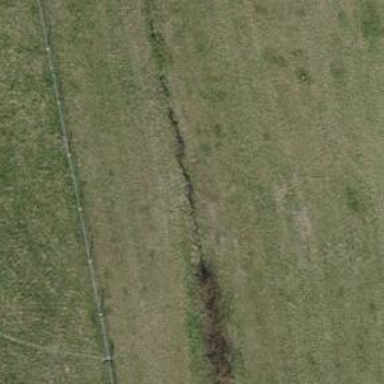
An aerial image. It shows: Ditch in the surroundings.